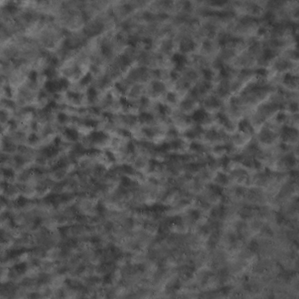
Label: non_frost